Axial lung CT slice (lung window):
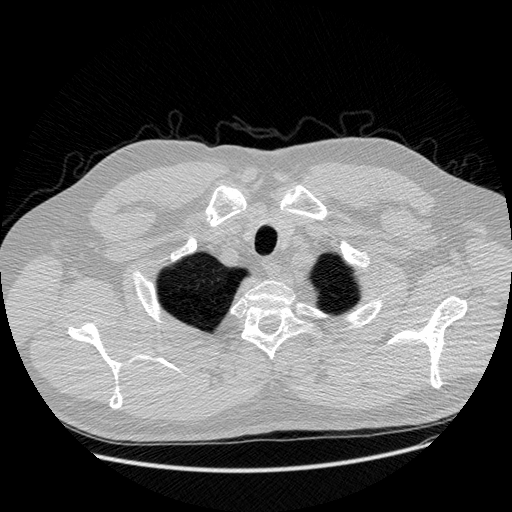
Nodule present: no